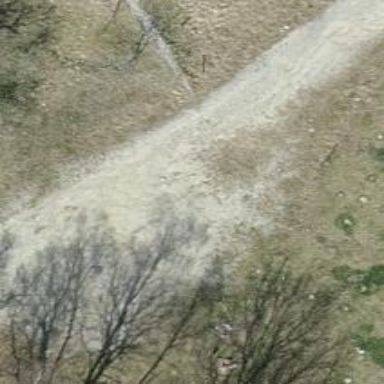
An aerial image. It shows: Unpaved track with grade2 tracktype.